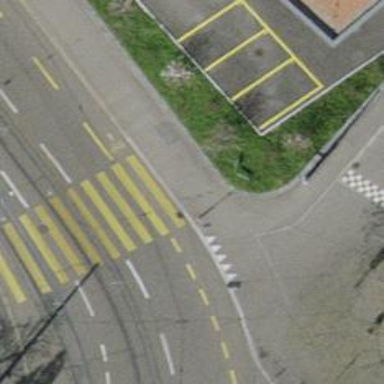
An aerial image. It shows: Kerb serving as barrier.